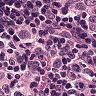
Metastatic tissue present: yes